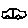
Label: car